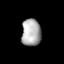
Tissue: lung
Cell type: Fibroblasts
Senescence score: 0.6363
Nuclear area (px): 510
Mean DAPI intensity: 174.149